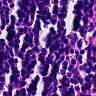
Metastatic tissue present: no